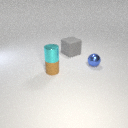
small brown rubber cylinder below small cyan metal cylinder